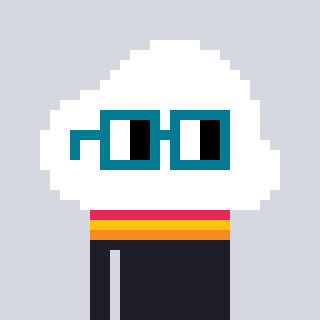
a pixel art character with square dark green glasses, a cloud-shaped head and a grayscale-colored body on a cool background